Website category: sports
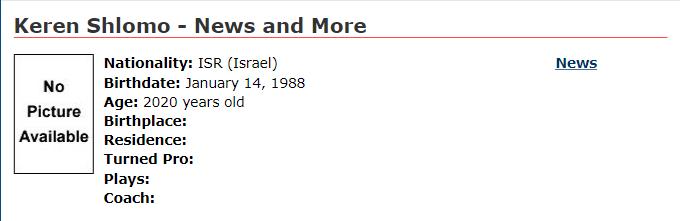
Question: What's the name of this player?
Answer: Keren Shlomo

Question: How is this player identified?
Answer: Keren Shlomo

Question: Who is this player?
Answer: Keren Shlomo

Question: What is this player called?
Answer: Keren Shlomo

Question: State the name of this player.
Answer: Keren Shlomo

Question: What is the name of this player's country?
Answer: ISR

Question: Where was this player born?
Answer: ISR

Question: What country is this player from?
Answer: ISR

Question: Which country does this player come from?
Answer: ISR

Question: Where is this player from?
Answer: ISR

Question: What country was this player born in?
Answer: ISR

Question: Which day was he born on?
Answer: January 14, 1988

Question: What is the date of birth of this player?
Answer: January 14, 1988

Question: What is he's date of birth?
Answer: January 14, 1988

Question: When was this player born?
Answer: January 14, 1988

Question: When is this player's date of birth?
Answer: January 14, 1988

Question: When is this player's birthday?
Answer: January 14, 1988

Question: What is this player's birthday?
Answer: January 14, 1988

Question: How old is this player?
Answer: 2020 years old

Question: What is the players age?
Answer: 2020 years old

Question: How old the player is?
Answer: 2020 years old

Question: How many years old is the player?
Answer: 2020 years old